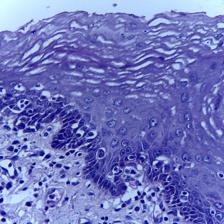
Diagnosis: Normal